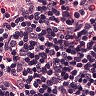
Metastatic tissue present: no